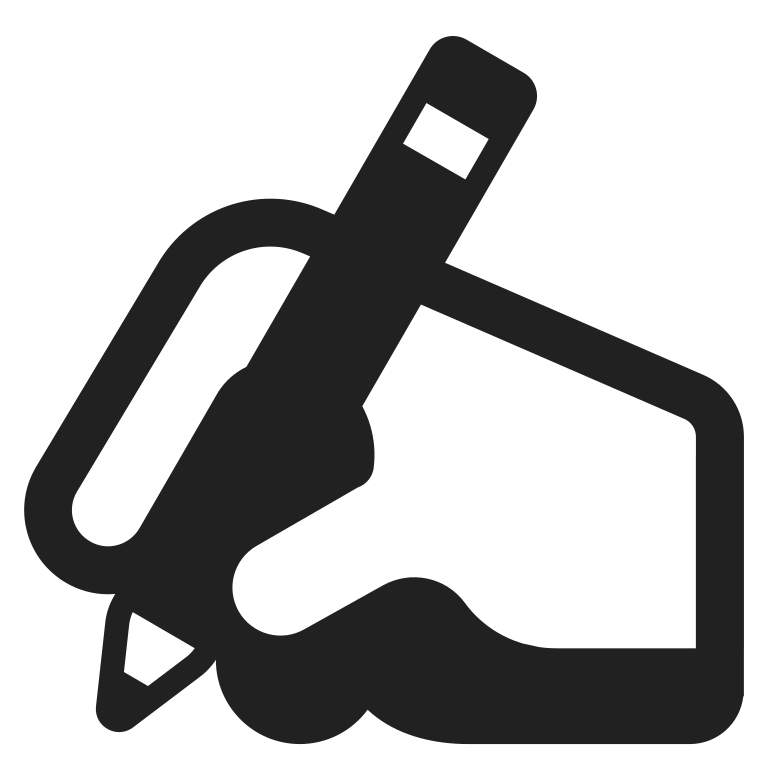
writing hand high contrast default